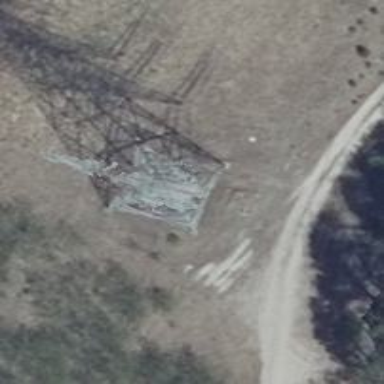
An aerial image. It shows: Power tower.